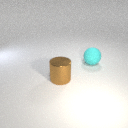
large brown metal cylinder to the left of large cyan rubber sphere